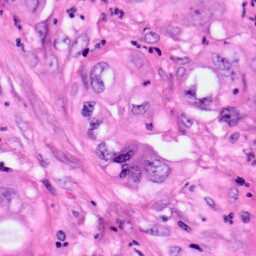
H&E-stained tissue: Pancreatic